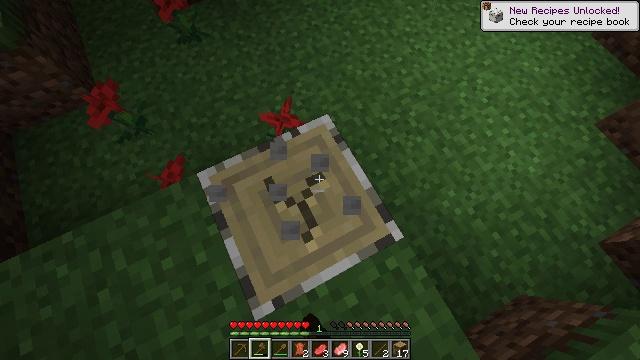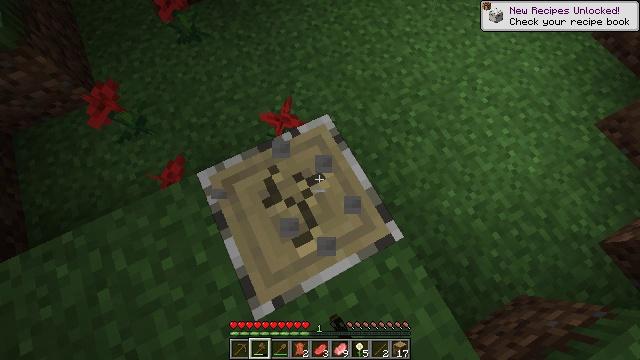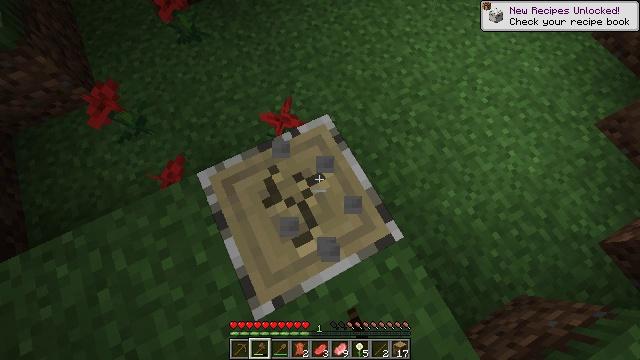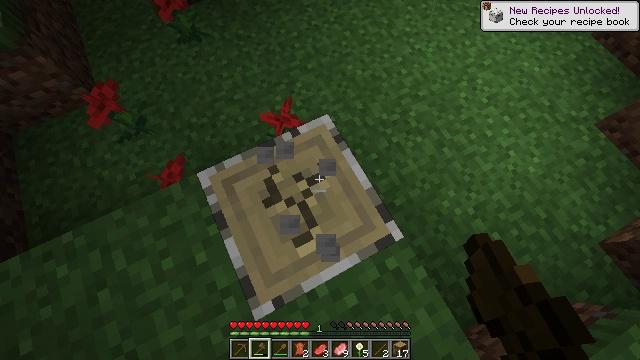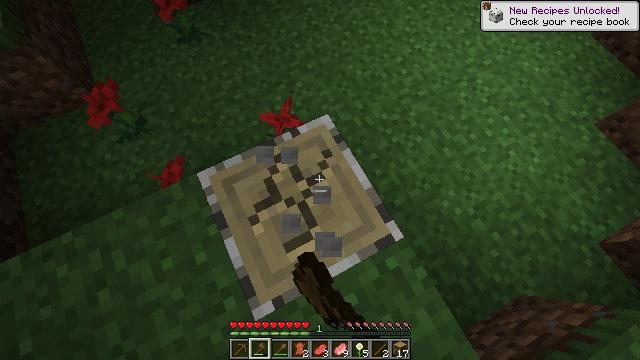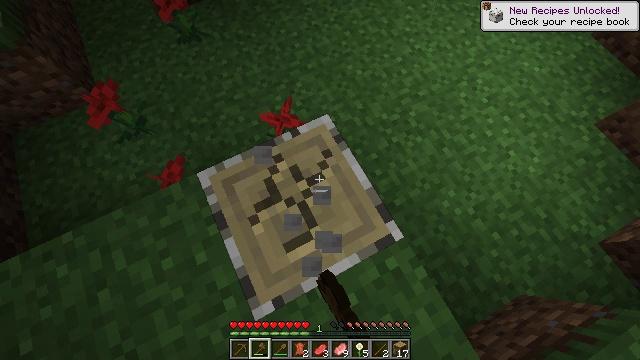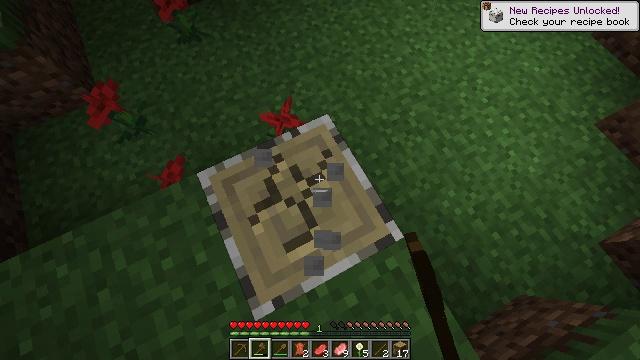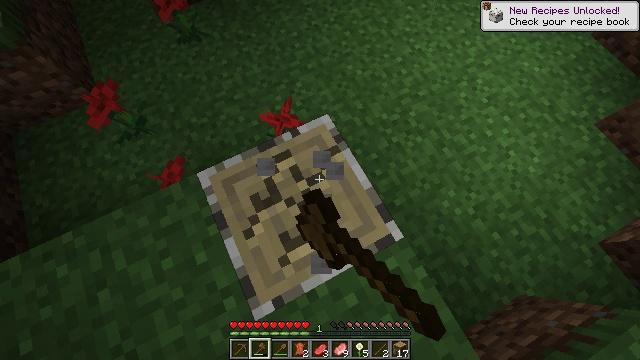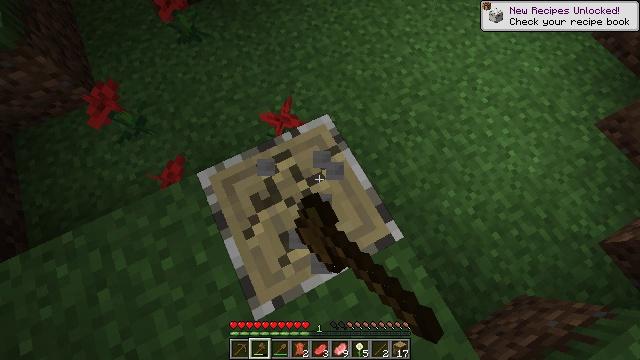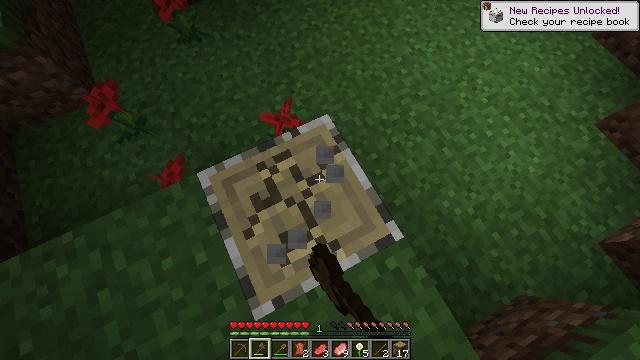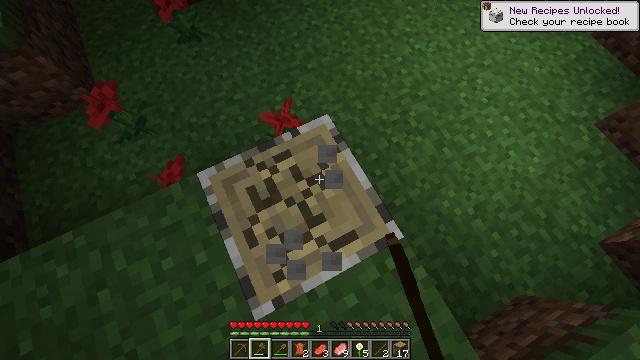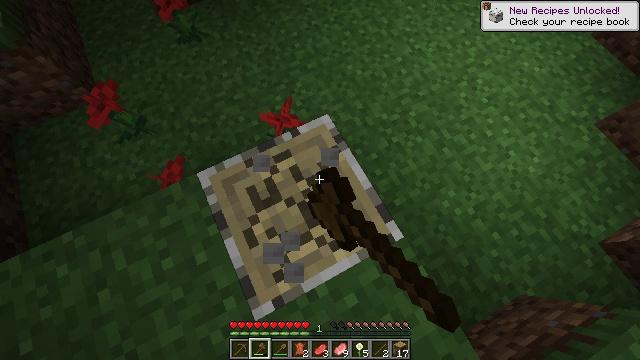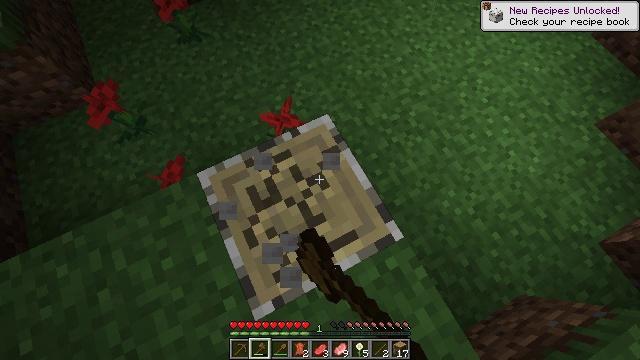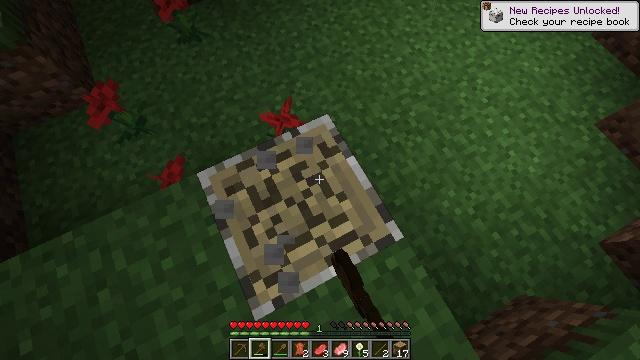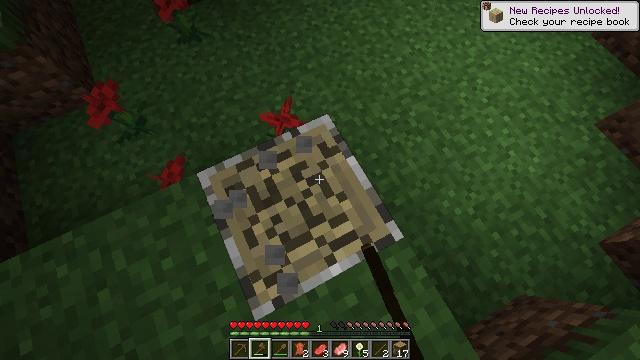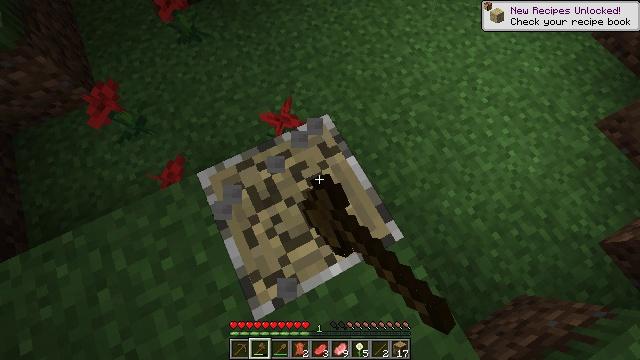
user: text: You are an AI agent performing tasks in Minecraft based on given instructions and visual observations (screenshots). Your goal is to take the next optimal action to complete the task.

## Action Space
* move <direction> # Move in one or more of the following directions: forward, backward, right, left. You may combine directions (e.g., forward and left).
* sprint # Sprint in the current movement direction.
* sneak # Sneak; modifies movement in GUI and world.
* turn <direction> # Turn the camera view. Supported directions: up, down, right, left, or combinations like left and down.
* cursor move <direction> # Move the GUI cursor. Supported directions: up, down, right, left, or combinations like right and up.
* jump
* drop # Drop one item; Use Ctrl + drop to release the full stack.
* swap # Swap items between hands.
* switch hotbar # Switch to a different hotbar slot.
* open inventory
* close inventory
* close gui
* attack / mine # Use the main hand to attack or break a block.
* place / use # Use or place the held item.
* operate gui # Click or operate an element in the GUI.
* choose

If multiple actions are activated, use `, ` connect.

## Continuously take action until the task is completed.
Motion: motion action
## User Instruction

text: Harvest birch logs from birch trees.
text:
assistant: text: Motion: attack / mine
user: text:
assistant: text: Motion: attack / mine
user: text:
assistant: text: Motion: attack / mine
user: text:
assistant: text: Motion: attack / mine
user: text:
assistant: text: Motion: attack / mine
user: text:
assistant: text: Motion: attack / mine
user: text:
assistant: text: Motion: attack / mine
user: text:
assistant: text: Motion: attack / mine
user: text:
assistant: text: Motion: attack / mine
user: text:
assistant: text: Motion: attack / mine
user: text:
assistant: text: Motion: attack / mine
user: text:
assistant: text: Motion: attack / mine
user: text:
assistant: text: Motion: attack / mine
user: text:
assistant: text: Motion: attack / mine
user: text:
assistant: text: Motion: attack / mine
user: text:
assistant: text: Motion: attack / mine
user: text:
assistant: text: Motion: attack / mine
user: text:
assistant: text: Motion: attack / mine
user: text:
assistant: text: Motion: attack / mine
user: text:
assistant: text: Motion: attack / mine
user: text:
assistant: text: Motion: attack / mine
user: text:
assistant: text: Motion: attack / mine
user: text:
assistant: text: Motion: attack / mine
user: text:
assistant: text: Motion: attack / mine